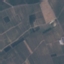
Label: PermanentCrop